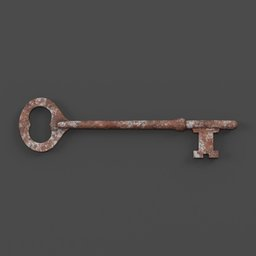
Label: tools